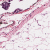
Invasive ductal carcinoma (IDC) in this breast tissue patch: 0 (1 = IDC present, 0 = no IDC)